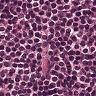
Metastatic tissue present: no